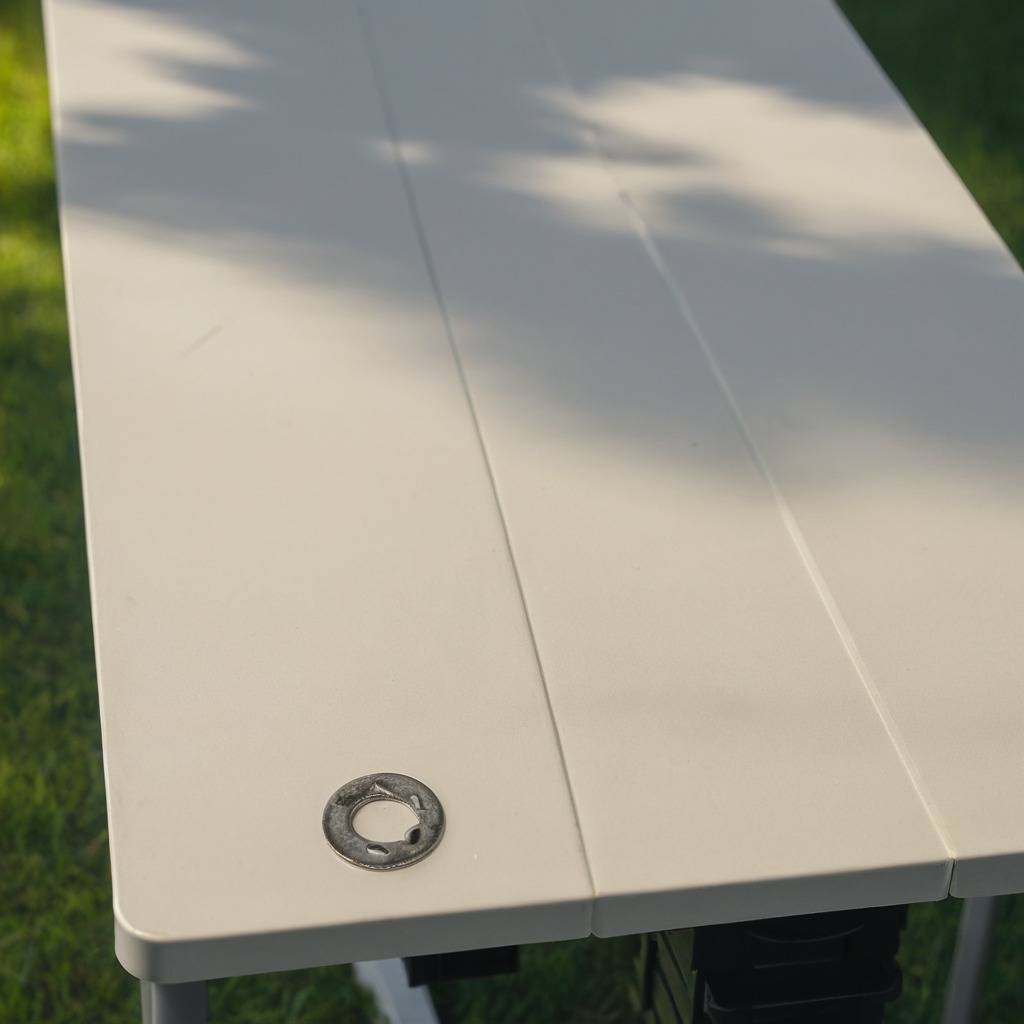
A flat metal washer lying on a clean utility table in a temporary outdoor tool station afternoon light present textured surface